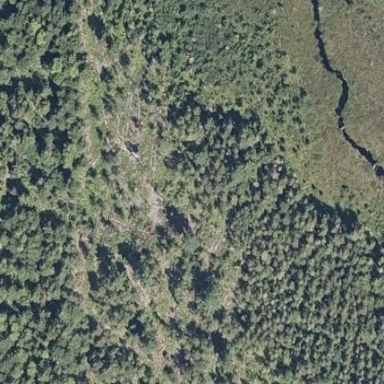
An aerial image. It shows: Forest with mixture of leaf types and cycles.